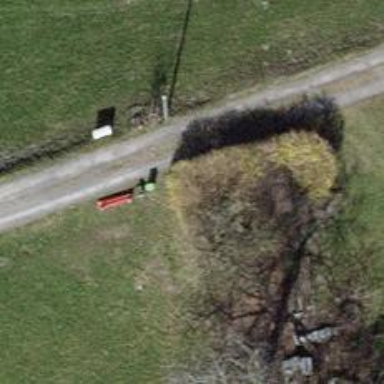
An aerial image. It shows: Bench.